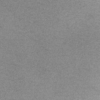
Label: dusty